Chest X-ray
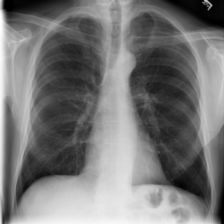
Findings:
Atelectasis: negative
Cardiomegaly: negative
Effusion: negative
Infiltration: negative
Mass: negative
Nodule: negative
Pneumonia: negative
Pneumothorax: negative
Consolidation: negative
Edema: negative
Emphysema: negative
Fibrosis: positive
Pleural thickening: negative
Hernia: negative